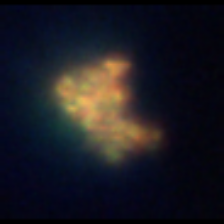
Taxon: Unknown_detritus
Group: Unknown